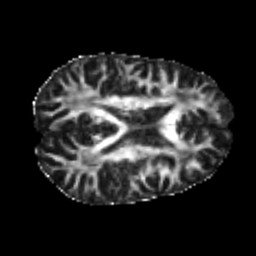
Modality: FA
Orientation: axial
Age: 21
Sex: male
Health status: healthy
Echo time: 0.074 s